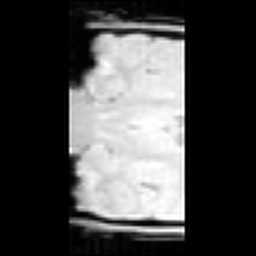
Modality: inplaneT1
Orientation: coronal
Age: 25
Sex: male